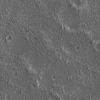
Atmospheric dust classification: not_dusty